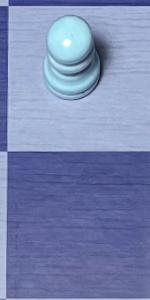
Label: Empty